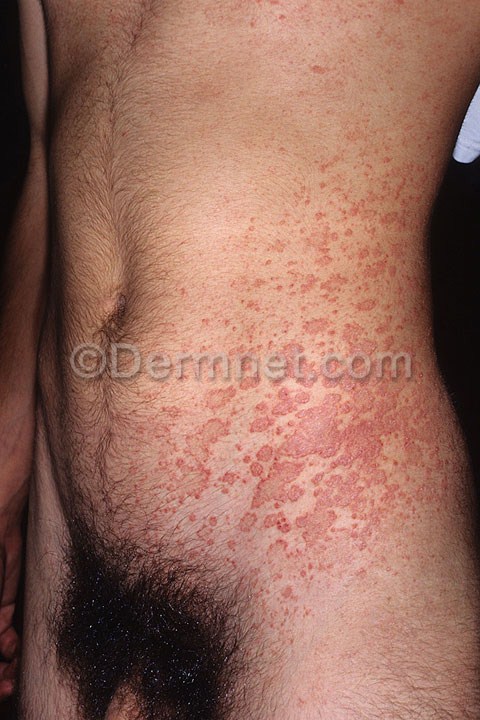
Disease: Psoriasis pictures Lichen Planus and related diseases